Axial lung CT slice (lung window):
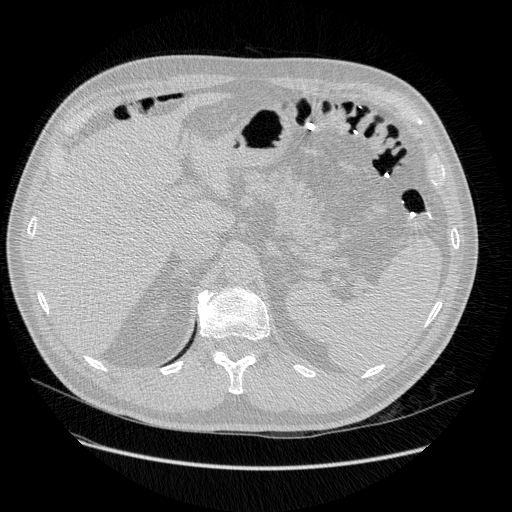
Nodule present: no